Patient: sex F, age 63
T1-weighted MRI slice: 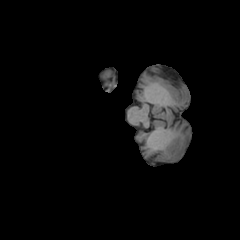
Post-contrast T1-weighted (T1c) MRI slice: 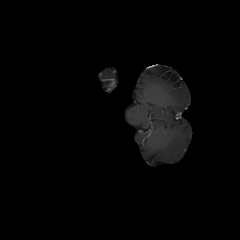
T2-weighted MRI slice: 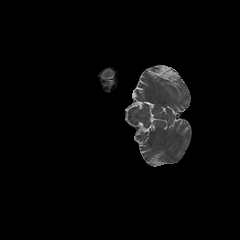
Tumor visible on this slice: no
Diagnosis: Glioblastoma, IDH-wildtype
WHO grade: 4